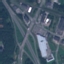
Land use / land cover class: Highway